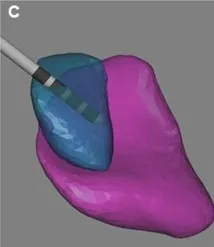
Illustration of the three-dimensional anatomical location of the electrodes (patient 1). (C) Anterolateral view of the right STN and SNr. In (B-D), the STN and SN were represented in transparency to show the location of the contacts and visualize the "laughter" contact 0 localized within the ventral and medial STN. LV, lateral ventricle; TH, thalamus; TL, temporal lobe.
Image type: radiology (x_ray)